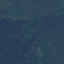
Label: Forest